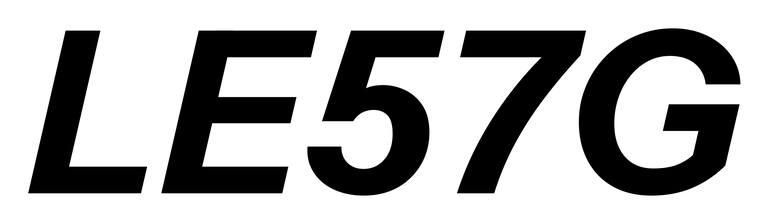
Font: InstrumentSans-Italic_Bold_Italic